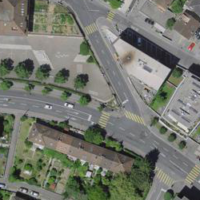
EUNIS habitat code: 54
Species observed at this site:
Beta vulgaris